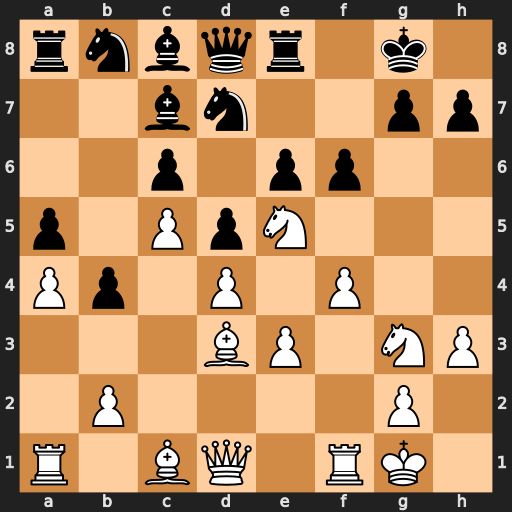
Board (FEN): rnbqr1k1/2bn2pp/2p1pp2/p1PpN3/Pp1P1P2/3BP1NP/1P4P1/R1BQ1RK1
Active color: w
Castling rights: -
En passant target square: -
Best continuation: Qh5 f5 Nxf5 exf5 Bxf5 g6 Bxg6 Re7 Bf7+ Rxf7 Qxf7+